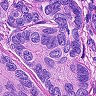
Metastatic tissue present: yes